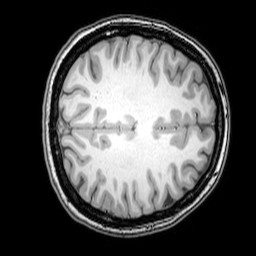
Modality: T1w
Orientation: axial
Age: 24
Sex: female
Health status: healthy
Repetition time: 0.081 s
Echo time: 0.037 s